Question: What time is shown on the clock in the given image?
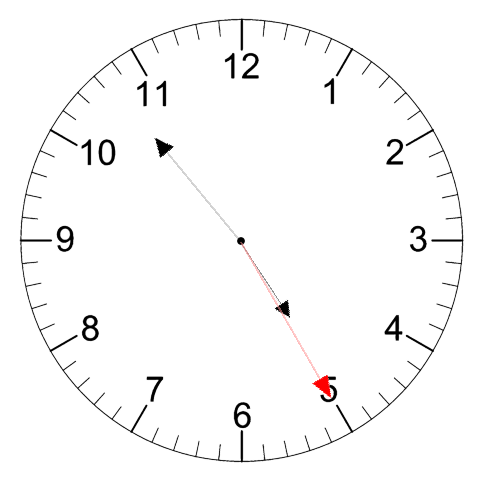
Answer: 04:53:25